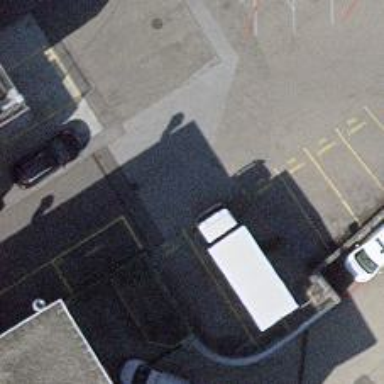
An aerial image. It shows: Road serving as parking aisle.